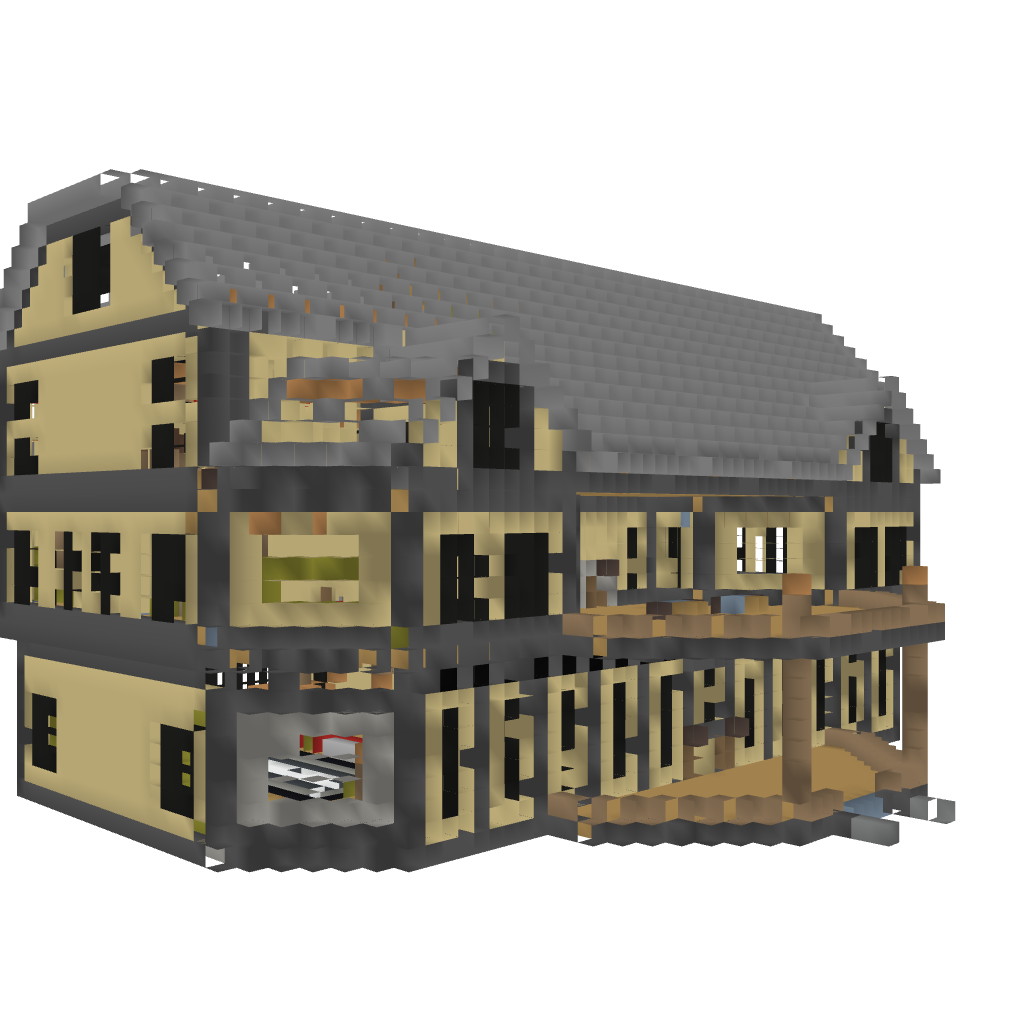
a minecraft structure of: Modern mansion